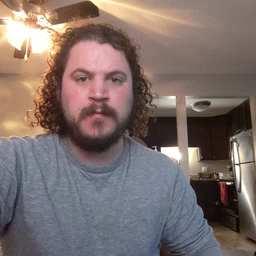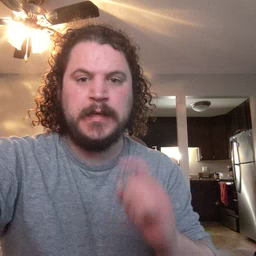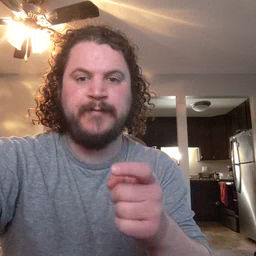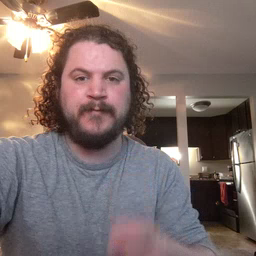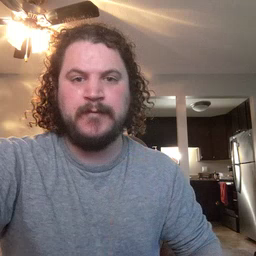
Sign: give